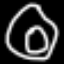
Label: donut